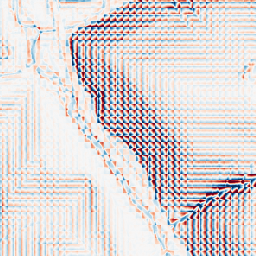
Category: wavelet
Decomposition family: wavelet_biorthogonal
Decomposition parameters: wavelet: bior1.3
level: 3
Upsampling method: cubic_mitchell
Upsampling parameters: scale: 4
Upsampling scale: 4